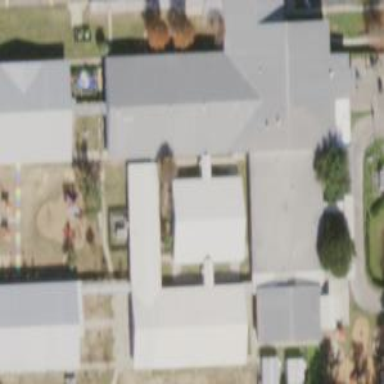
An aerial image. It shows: School building.